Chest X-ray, AP view. Patient: 75 years old, sex M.
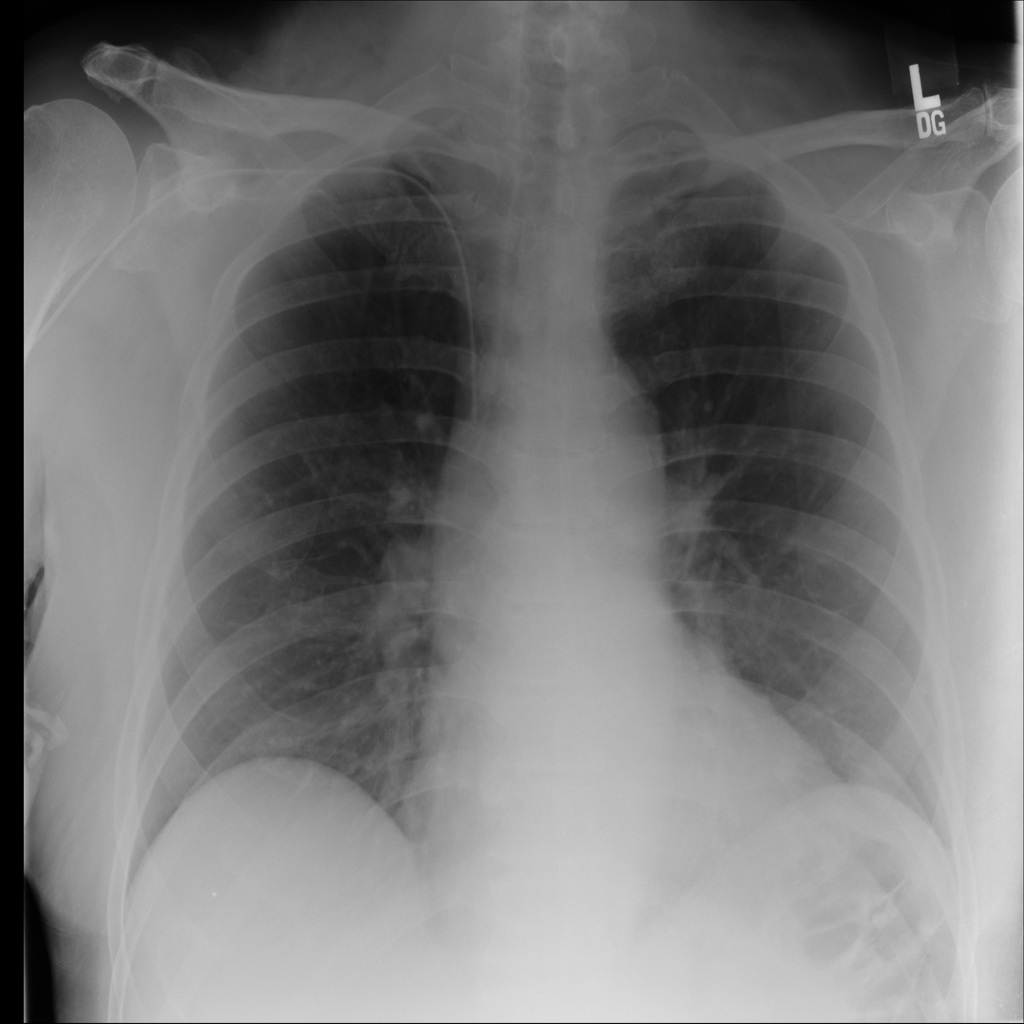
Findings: No Finding